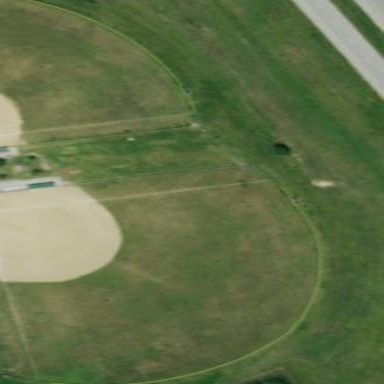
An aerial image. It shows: Baseball pitch for leisure and sports activities.